Breast ultrasound image
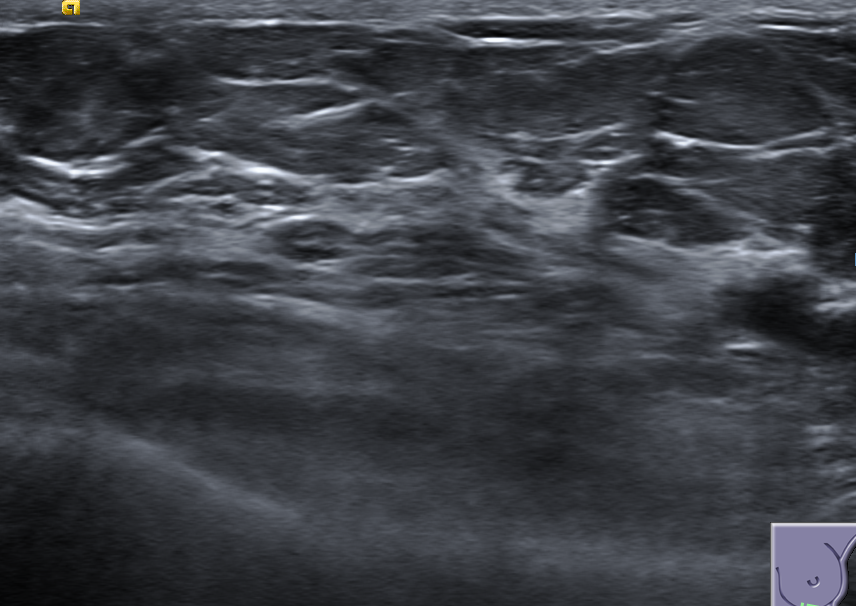
Diagnosis: normal